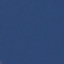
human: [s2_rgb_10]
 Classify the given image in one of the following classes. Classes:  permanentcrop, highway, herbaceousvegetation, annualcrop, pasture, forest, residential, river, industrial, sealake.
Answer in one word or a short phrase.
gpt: SeaLake